Question: I have several little functions in an old Unit called 'Utils.pas'.
Now I'd like refactoring some of them, but I think it's better to write test before. With DUnit I think it's impossible without a class.
So I'd like to know how can I test them before refactoring?
I thought it was impossible because I was trying to add a test case in Delphi using Test Case Wizard. See the picture bellow that there aren't any classes and methods, so I'm not be able to create it.

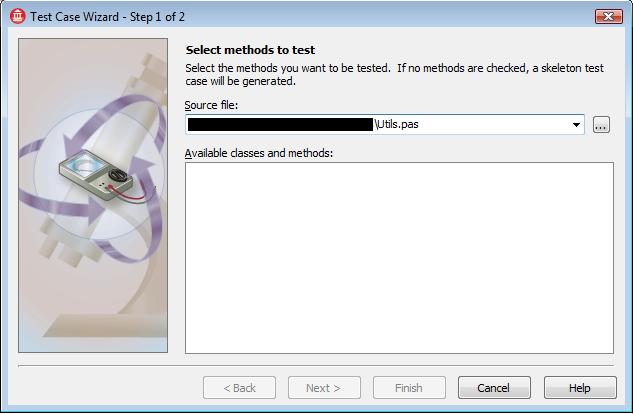
Answer: You can't test a standalone function using the wizard but it's not a problem to test a standalone function with DUnit.
'''
//***** A Standalone function te be tested in a unit far, far away
function Add(v1, v2: Integer): Integer;
...
//***** A testclass to contain the testmethods calling our
// standalone function
TTestAdd = class(TTestcase)
published
procedure AddingComplement_ShouldEqualZero;
procedure AddingNegativeNumbers_ShouldBeLessThanZero
...
end;
implementation
procedure TTestAdd.AddingComplement_ShouldEqualZero;
begin
// Setup, Execute & Verify
CheckEquals(0, Utils.Add(-1, 1), 'Complement doesn''t add to zero');
end;
procedure TTestAdd.AddingNegativeNumbers_ShouldBeLessThanZero
begin
// Setup, Execute & Verify
CheckEquals(-3, Utils.Add(-1, -2), 'Add doesn''t add');
end;
'''